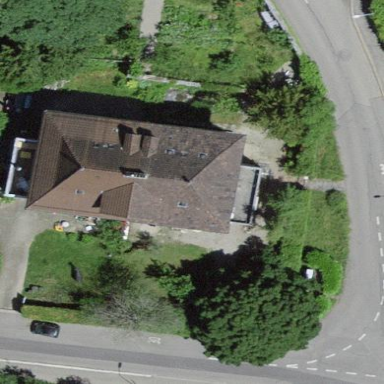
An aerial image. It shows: Terrace building with hipped roof made of roof tiles.